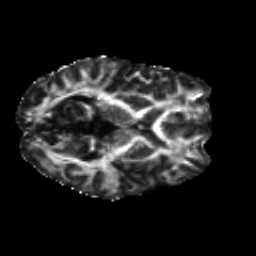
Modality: FA
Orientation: axial
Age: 26
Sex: male
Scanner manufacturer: siemens
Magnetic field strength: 3 T
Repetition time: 8.8 s
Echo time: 0.085 s